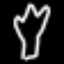
Label: fork